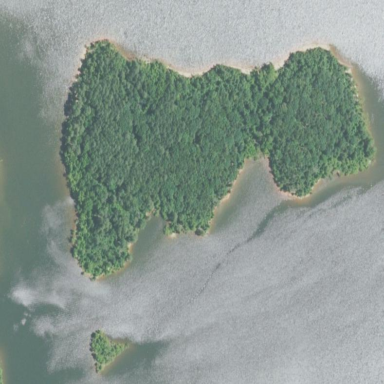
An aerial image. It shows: Islet.